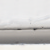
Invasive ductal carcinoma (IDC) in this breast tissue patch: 0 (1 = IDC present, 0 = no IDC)